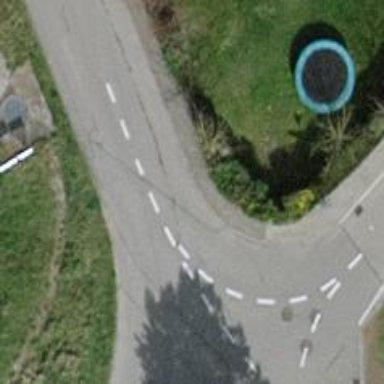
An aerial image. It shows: Residential road with sidewalk on the left.